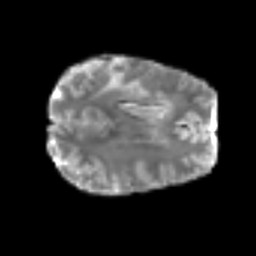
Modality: T2w
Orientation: axial
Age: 43
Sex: male
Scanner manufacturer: siemens
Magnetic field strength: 3 T
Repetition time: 6.1 s
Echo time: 0.101 s